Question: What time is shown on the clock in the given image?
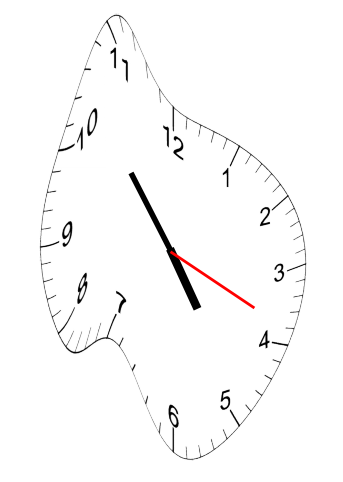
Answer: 04:53:19